Question: I want to fetch the list of phone numbers who are opted for "plumber" job in this list also the numbers who has accepted the job or not in firebase using kotlin.
.
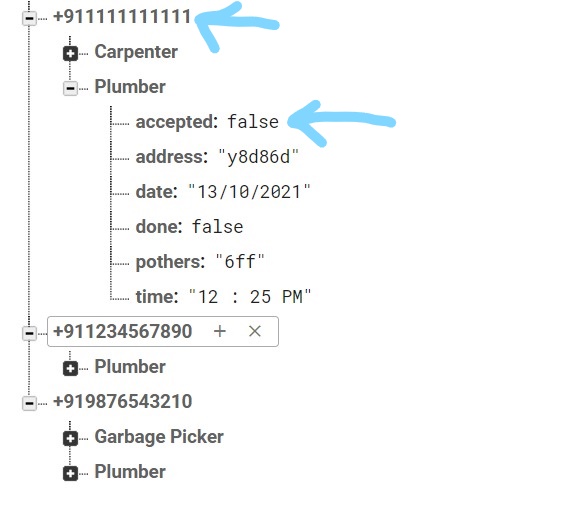
Answer: I think you're looking to <URL> in a nested property, which you can do with:
'''
// TODO: set ref to point to the parent node of your results
val query = ref.orderByChild("Plumber/accepted").equalTo(true)
query.addChildEventListener(object : ChildEventListener {
override fun onChildAdded(snapshot: DataSnapshot, previousChildKey: String?) {
println(snapshot.key) // "+<PHONE>"
}
...
})
'''